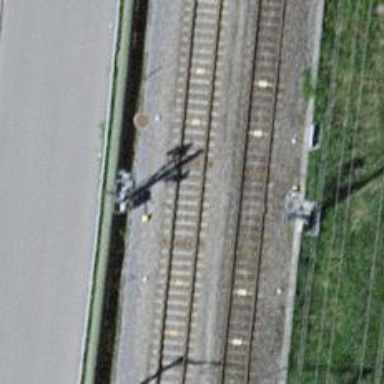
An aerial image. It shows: Railway signal.